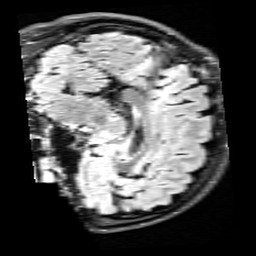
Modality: FLAIR
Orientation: sagittal
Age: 22
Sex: male
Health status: healthy
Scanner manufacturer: siemens
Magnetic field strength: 3 T
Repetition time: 9 s
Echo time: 0.088 s